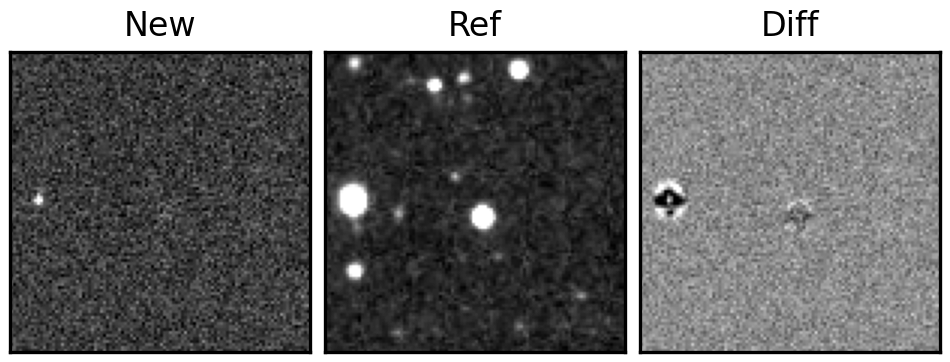
Label: bogus